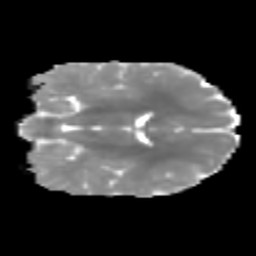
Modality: MD
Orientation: coronal
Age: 7
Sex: male
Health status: healthy